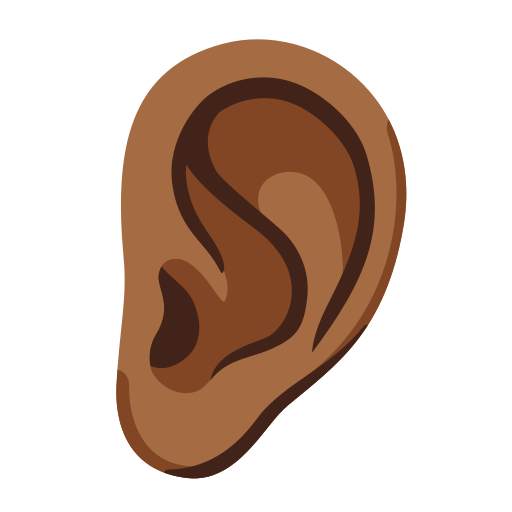
Emoji: 👂🏾